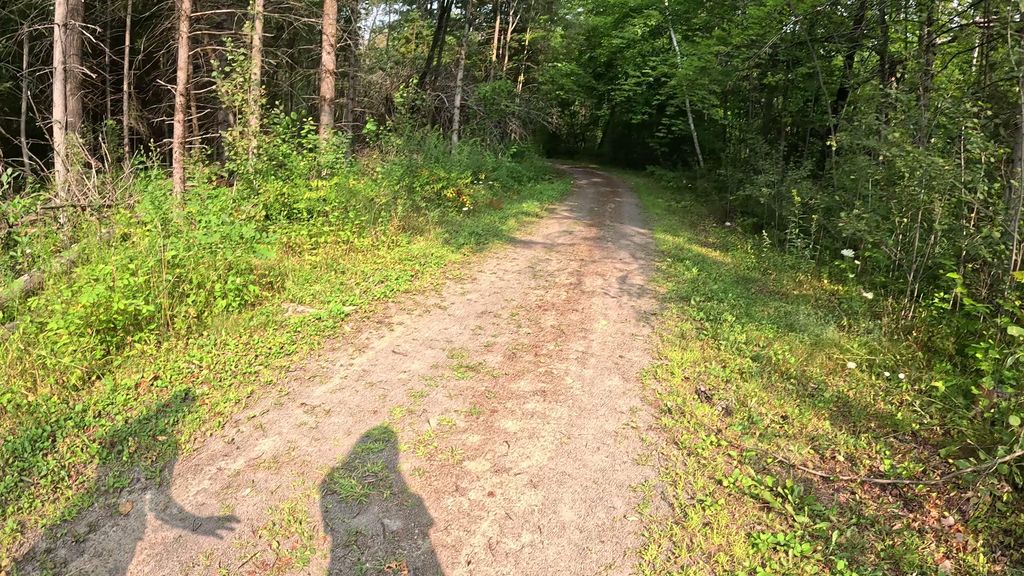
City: ottawa-gatineau